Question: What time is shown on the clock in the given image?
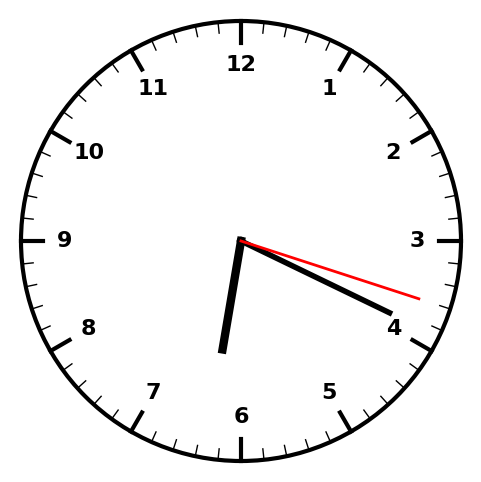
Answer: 06:19:18